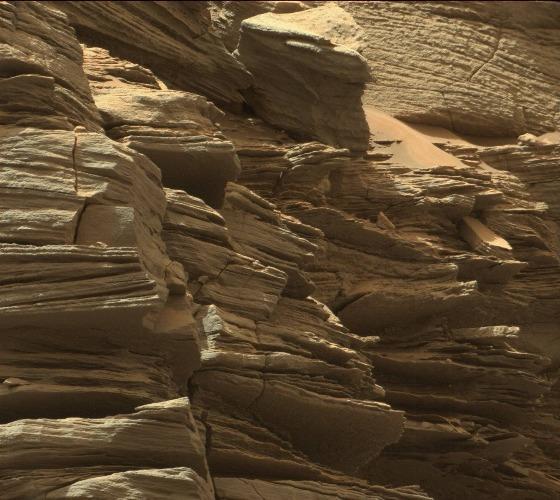
Terrain classes present: Bedrock, Rock, Shadow